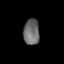
Tissue: prostate
Cell type: Epithelial cells
Senescence score: 0.3286
Nuclear area (px): 404
Mean DAPI intensity: 106.564